Question: I've been having a problem with inaccuracies in my ray casting algorithm for detecting mouse hits within a box. I'm completely at a loss as to how to fix this properly and it's been bugging me for weeks.
The problem is easiest described with a picture (box centered around [0, 0, -30]):

The black lines represent the actual hitbox which is drawn and the green box represents what actually appears to get hit. Notice how it's offset (which seems to get larger if the box is further from the origin) and is slightly smaller than the drawn hitbox.
Here's some relevant code,
'''
double BBox::checkFaceIntersection(Vector3 points[4], Vector3 normal, Ray3 ray) {
double rayDotNorm = ray.direction.dot(normal);
if(rayDotNorm == 0) return -1;
Vector3 intersect = points[0] - ray.origin;
double t = intersect.dot(normal) / rayDotNorm;
if(t < 0) return -1;
// Check if first point is from under or below polygon
bool positive = false;
double firstPtDot = ray.direction.dot( (ray.origin - points[0]).cross(ray.origin - points[1]) );
if(firstPtDot > 0) positive = true;
else if(firstPtDot < 0) positive = false;
else return -1;
// Check all signs are the same
for(int i = 1; i < 4; i++) {
int nextPoint = (i+1) % 4;
double rayDotPt = ray.direction.dot( (ray.origin - points[i]).cross(ray.origin - points[nextPoint]) );
if(positive && rayDotPt < 0) {
return -1;
}
else if(!positive && rayDotPt > 0) {
return -1;
}
}
return t;
}
'''
'''
GLint viewport[4];
GLdouble modelMatrix[16];
GLdouble projectionMatrix[16];
glGetIntegerv(GL_VIEWPORT, viewport);
glGetDoublev(GL_MODELVIEW_MATRIX, modelMatrix);
glGetDoublev(GL_PROJECTION_MATRIX, projectionMatrix);
GLfloat winY = GLfloat(viewport[3] - mouse_y);
Ray3 ray;
double x, y, z;
gluUnProject( (double) mouse_x, winY, 0.0f, // Near
modelMatrix, projectionMatrix, viewport,
&x, &y, &z );
ray.origin = Vector3(x, y, z);
gluUnProject( (double) mouse_x, winY, 1.0f, // Far
modelMatrix, projectionMatrix, viewport,
&x, &y, &z );
ray.direction = Vector3(x, y, z);
if(bbox.checkBoxIntersection(ray) != -1) {
std::cout << "Hit!" << std::endl;
}
'''
I've tried drawing the actual ray as a line and it seems to intersect the drawn box correctly.
I had the offset problem partially fixed by minusing all the points and the ray origin/direction by the boxes position, but I have no idea why that worked and the size of the hitbox still remained inaccurate.
Any ideas/alternative approaches? I have other code to supply if it's needed.
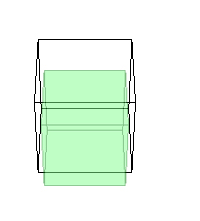
Answer: You're assuming a wrong direction. Correct would be:
'''
ray.direction = Vector3(far.x - near.x, far.y - near.y, far.z - near.z);
'''
Without subtracting near and far intersection points, your direction will be off.